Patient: sex F, age 38
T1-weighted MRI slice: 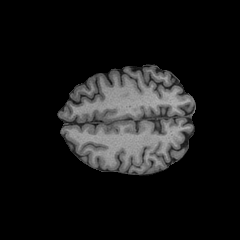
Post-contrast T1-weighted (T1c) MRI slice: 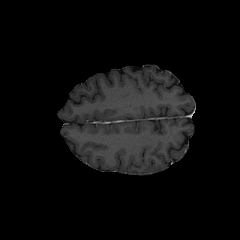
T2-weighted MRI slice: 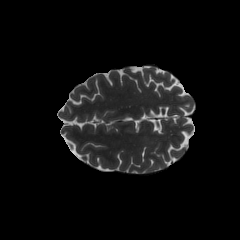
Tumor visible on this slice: no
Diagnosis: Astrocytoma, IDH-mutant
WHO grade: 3